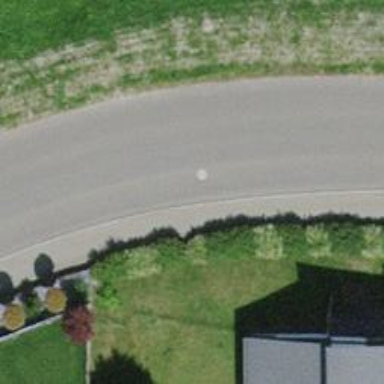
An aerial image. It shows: Tertiary road.